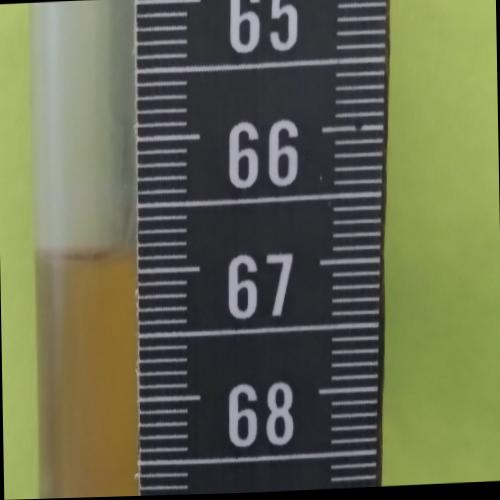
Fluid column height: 66.9 cm